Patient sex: M
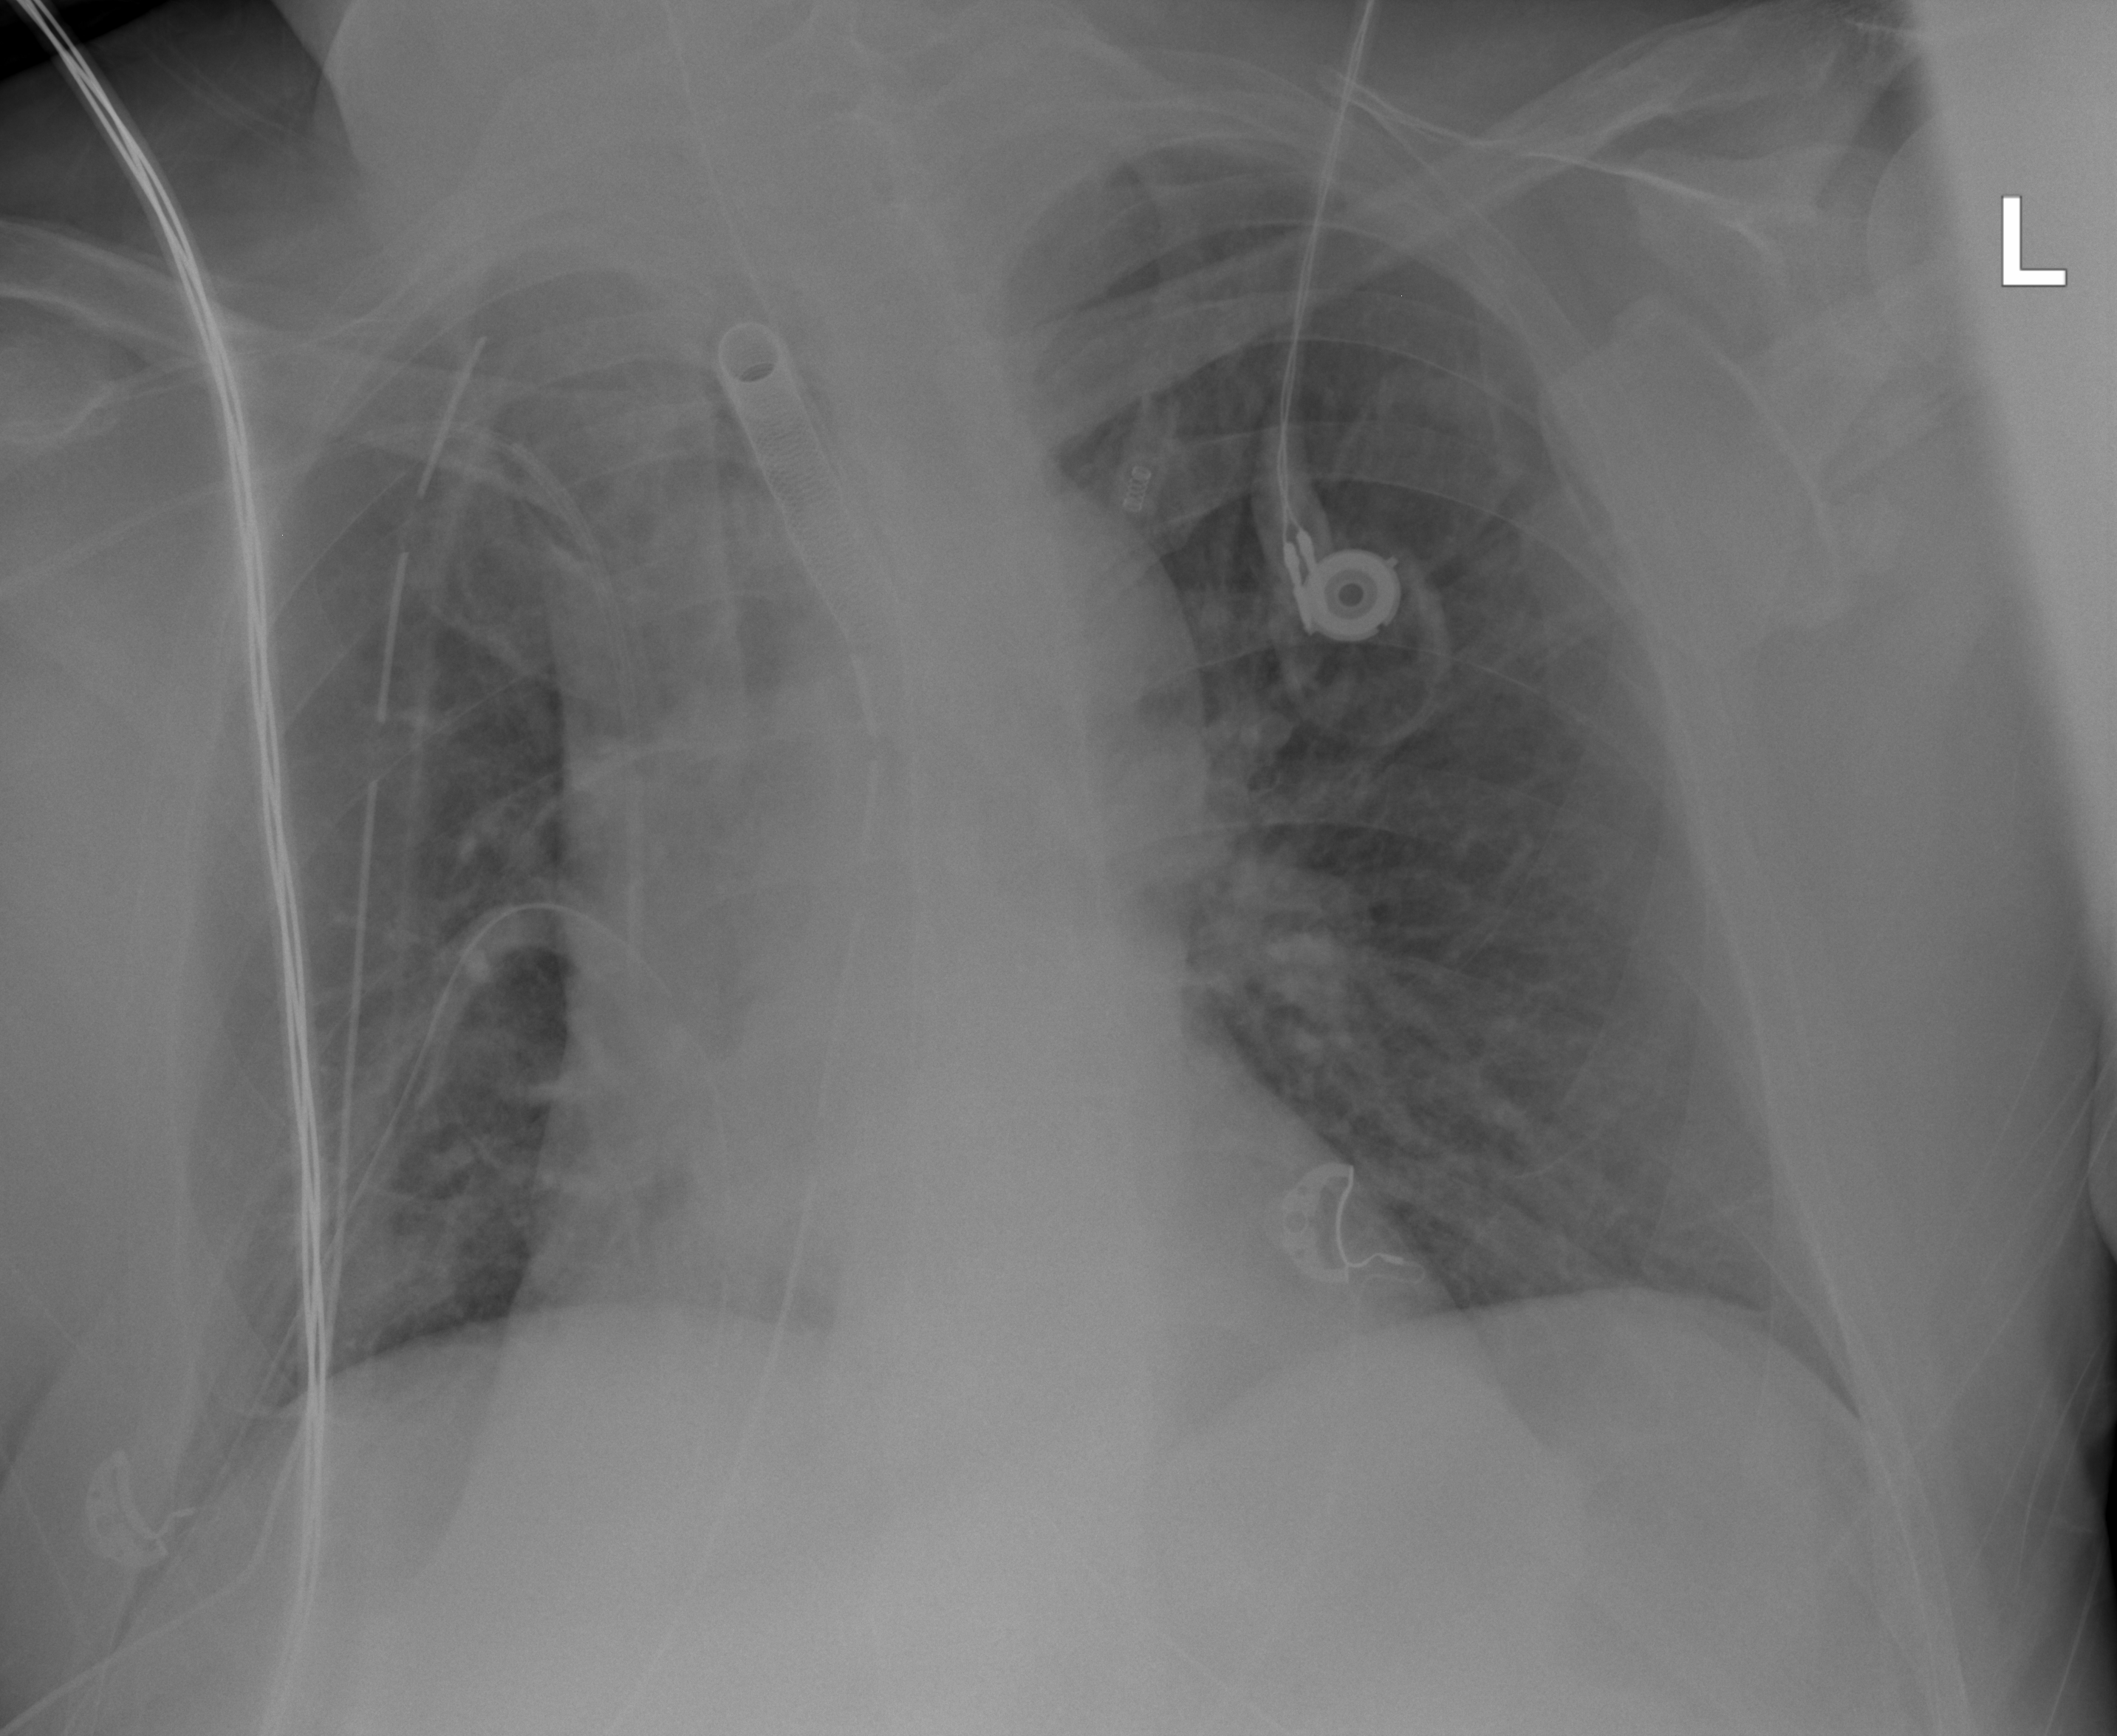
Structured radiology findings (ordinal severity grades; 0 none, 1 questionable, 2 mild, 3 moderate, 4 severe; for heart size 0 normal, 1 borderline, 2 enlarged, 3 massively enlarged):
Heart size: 2
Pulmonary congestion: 2
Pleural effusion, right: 1
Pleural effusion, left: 0
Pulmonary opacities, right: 0
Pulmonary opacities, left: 0
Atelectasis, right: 2
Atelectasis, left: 0